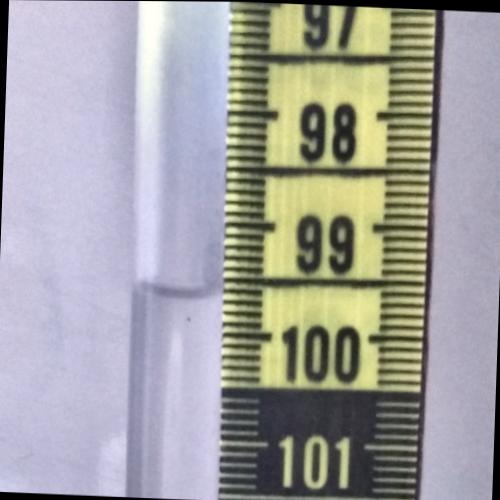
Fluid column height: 99.6 cm